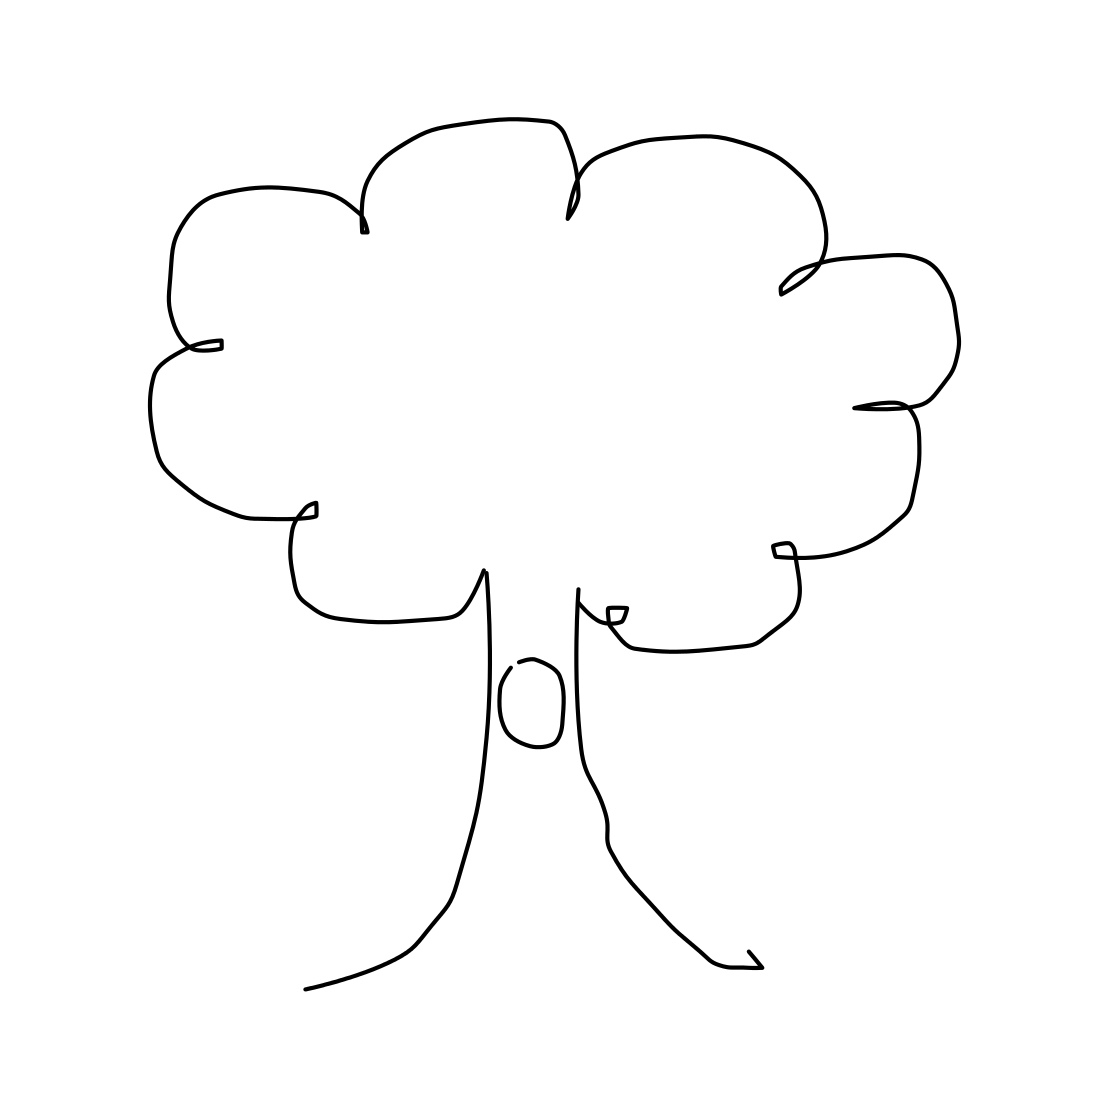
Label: tree